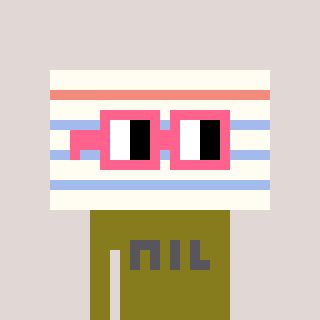
a pixel art character with square pink glasses, a empty notebook page-shaped head and a gunk-colored body on a warm background